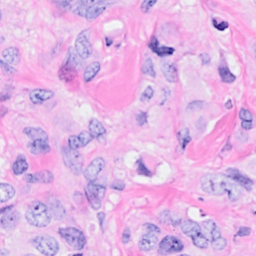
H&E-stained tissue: Breast